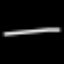
Label: line